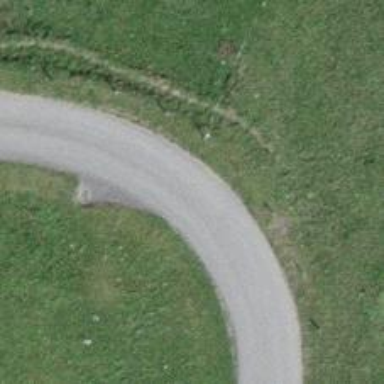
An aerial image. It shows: Well-maintained track road of grade 1.